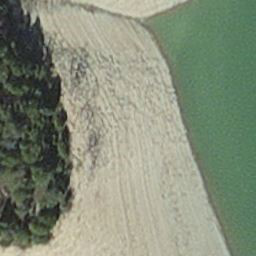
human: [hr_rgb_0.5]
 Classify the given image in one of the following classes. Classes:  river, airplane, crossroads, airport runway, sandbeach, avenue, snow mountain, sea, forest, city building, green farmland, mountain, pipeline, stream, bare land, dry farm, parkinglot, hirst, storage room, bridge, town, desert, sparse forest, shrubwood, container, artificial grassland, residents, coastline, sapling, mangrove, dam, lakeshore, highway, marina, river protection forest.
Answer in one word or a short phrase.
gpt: hirst